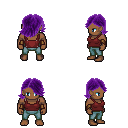
a pixel art fantasy rpg character, male body template, human, dark skin, maroon pirate shirt, teal pants, purple swoop hairstyle, cloth bracers, four views (front, back, left, right), 2x2 character sprite sheet, small pixel art, hard edges, no anti-aliasing